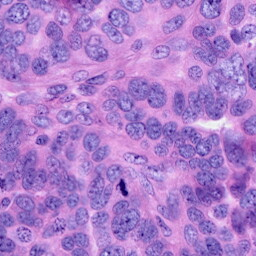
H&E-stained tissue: Ovarian